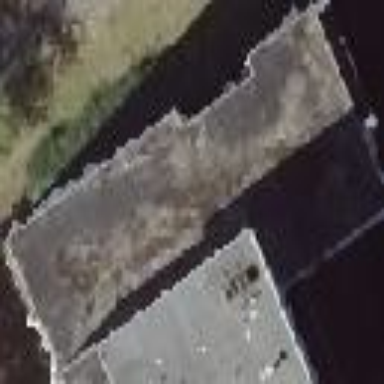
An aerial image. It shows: The building has flat roof and consists of apartments.